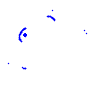
Particle: proton